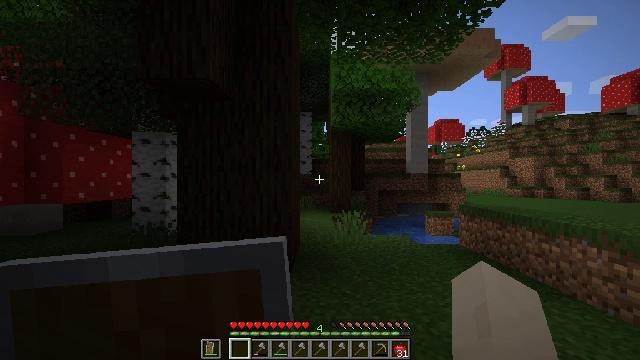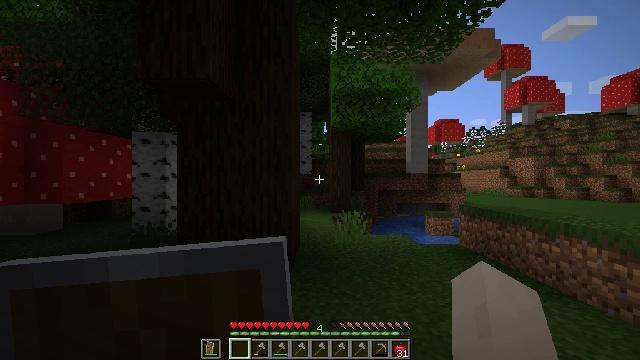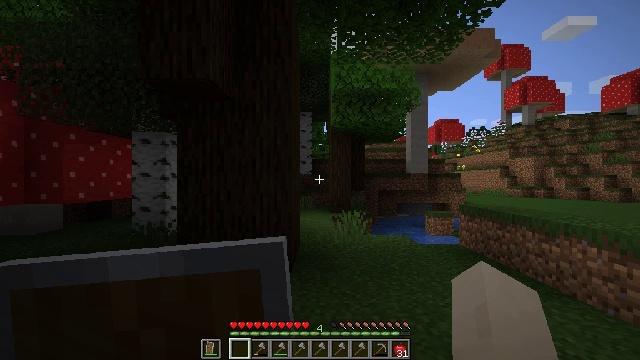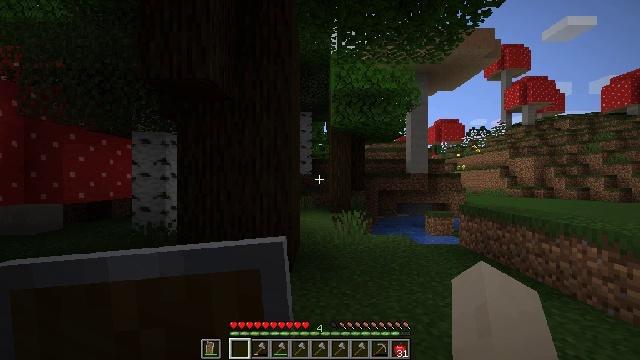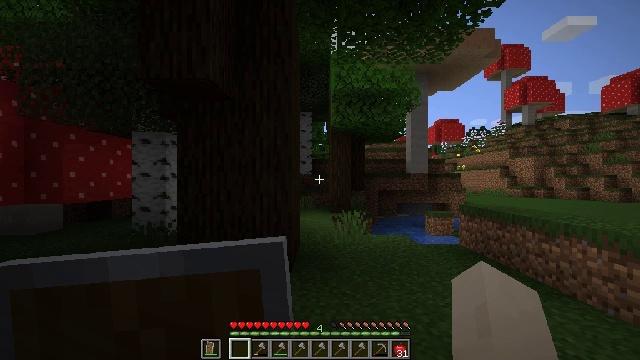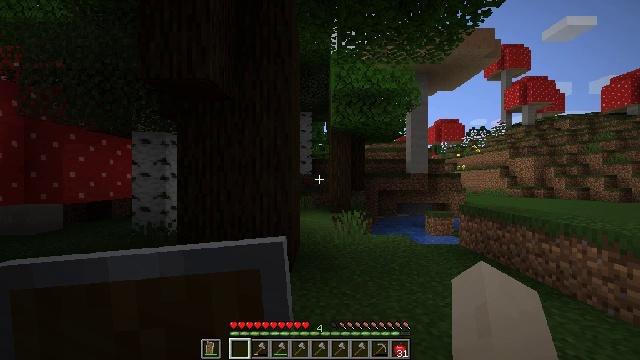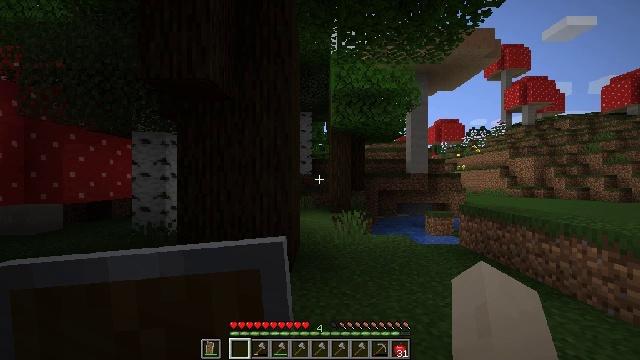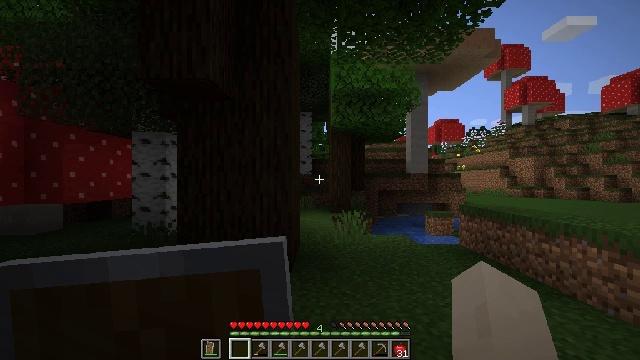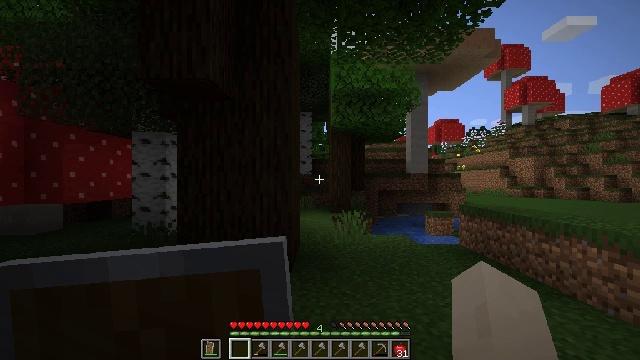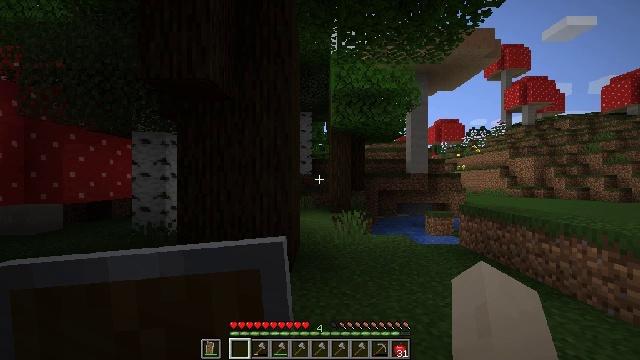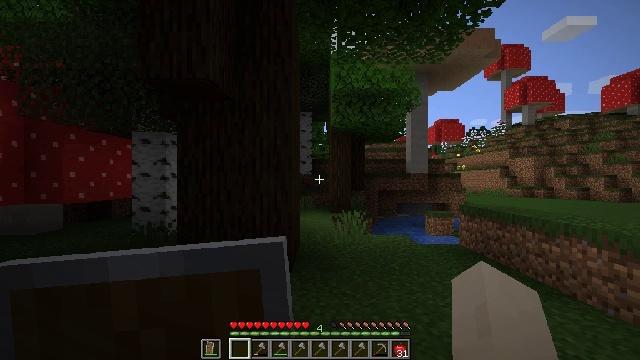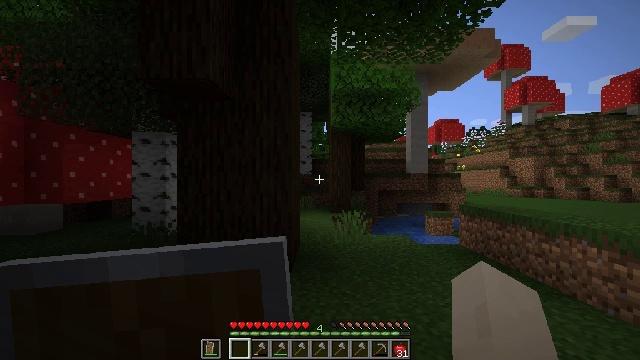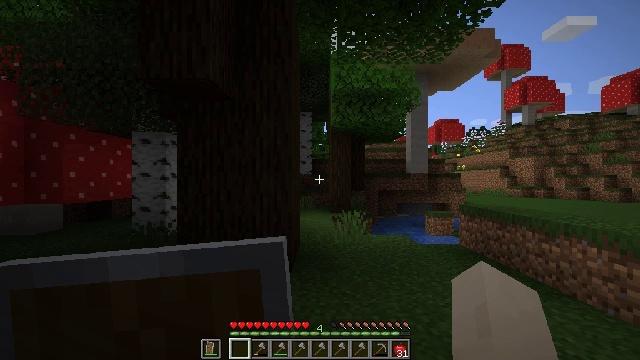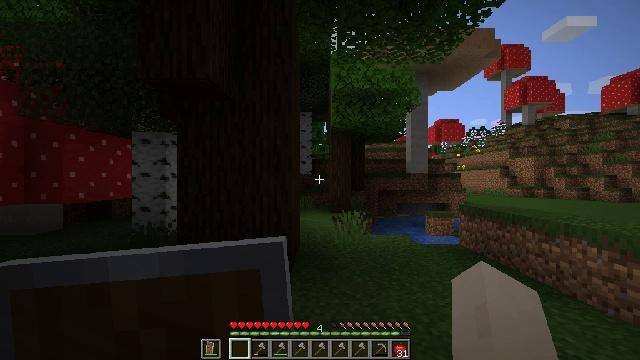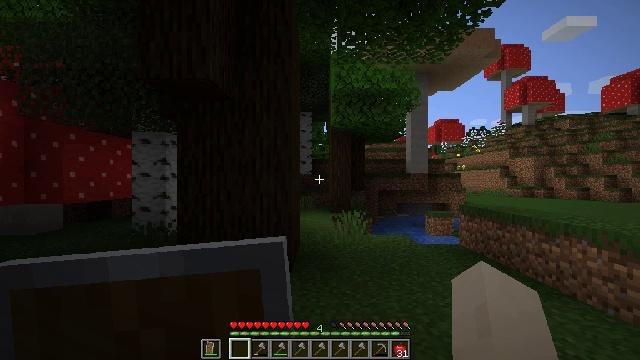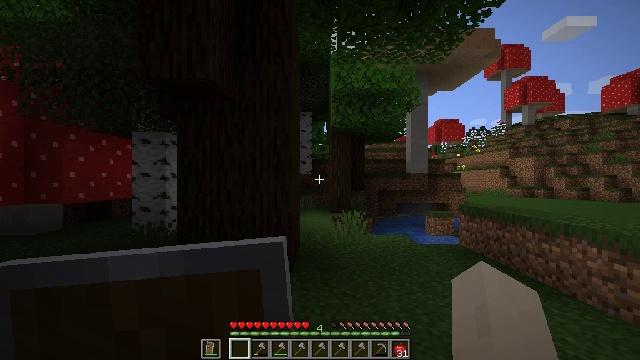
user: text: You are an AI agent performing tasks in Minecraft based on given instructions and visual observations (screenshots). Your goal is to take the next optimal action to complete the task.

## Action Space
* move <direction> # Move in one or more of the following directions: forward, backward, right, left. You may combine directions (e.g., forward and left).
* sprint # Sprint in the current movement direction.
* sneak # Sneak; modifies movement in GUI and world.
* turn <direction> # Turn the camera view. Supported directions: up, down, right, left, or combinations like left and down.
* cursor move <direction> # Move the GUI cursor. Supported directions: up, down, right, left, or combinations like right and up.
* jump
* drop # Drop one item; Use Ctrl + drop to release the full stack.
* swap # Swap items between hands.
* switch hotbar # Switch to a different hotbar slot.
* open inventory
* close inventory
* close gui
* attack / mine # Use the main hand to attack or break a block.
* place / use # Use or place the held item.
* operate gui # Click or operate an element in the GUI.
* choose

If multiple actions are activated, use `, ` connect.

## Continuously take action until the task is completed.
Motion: motion action
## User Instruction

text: Remove the white bed from its place.
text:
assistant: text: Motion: no_op
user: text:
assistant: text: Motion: no_op
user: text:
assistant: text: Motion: no_op
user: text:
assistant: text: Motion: no_op
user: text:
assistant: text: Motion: no_op
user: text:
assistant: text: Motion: no_op
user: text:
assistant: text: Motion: no_op
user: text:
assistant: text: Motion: no_op
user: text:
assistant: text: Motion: no_op
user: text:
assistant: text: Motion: no_op
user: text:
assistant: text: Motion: no_op
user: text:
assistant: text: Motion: no_op
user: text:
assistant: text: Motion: no_op
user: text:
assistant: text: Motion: no_op
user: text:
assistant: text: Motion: no_op
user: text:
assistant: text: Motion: no_op
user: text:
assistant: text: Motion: no_op
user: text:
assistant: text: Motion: no_op
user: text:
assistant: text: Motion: no_op
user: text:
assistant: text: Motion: no_op
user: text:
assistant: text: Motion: no_op
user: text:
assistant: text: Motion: no_op
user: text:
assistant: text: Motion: no_op
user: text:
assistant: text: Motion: no_op
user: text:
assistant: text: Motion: no_op
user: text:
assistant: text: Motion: no_op
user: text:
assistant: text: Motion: no_op
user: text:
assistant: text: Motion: no_op
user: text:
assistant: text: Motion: turn right and up
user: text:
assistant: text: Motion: turn right and up